Question: I would like to do the following in swift code:
I have to call my api in order to update several items. So I call the api for each item asynchronously. Each api call executes a callback function when it's done. These callbacks decrease a counter, so that when the counter reaches 0 I know that all my api calls are completed. When the counter reaches 0 I would like to call a final callback function (once, when all calls are complete), in order to update my UI and so forth. This final callback is passes to my service in the beginning and stored in a class property for later execution.
Executable Playground source:
'''
// Playground - noun: a place where people can play
class MyService
{
let api = MyApi()
var storedFinalCallback: () -> Void = { arg in }
var queue: Int = 0
func update(items: [String], finalCallback: () -> Void )
{
// Count the necessary API calls
queue = items.count
// Store callback for later execution
storedFinalCallback = finalCallback
for item in items {
// Call api per item and pass queueCounter as async callback
api.updateCall(item, callback: self.callback())
}
}
func callback()
{
queue--
// Execute final callback when queue is empty
if queue == 0 {
println("Executing final callback")
storedFinalCallback()
}
}
}
class MyApi
{
func updateCall(item: String, callback: ())
{
println("Updating \(item)")
}
}
let myItems: [String] = ["Item1", "Item2", "Item3"]
let myInstance: MyService = MyService()
myInstance.update(myItems, finalCallback: {() -> Void in
println("Done")
})
'''
The problem is that with this code the final callback is called in the wrong order.
Apparently the callback function is already executed and not properly passed. However, this was the only way I was able to do it, without compiler errors.
Any help would be really appreciated - I have been stuck on this for two days now.
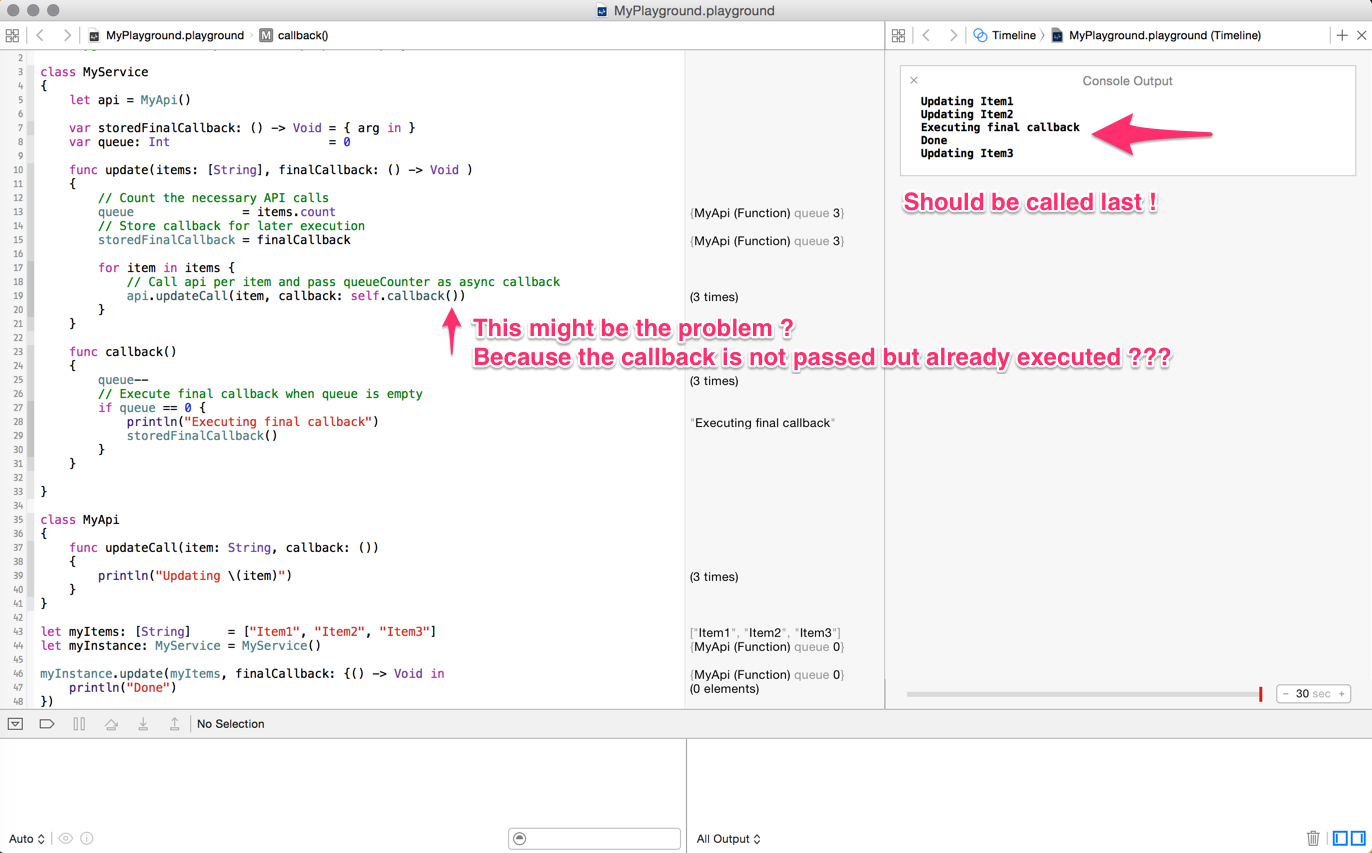
Answer: I finally found the working code:
'''
// Playground - noun: a place where people can play
class MyService
{
let api = MyApi()
var storedFinalCallback: () -> Void = { arg in }
var queue: Int = 0
func update(items: [String], finalCallback: () -> Void )
{
// Count the necessary API calls
queue = items.count
// Store callback for later execution
storedFinalCallback = finalCallback
for item in items {
// Call api per item and pass queueCounter as async callback
api.updateCall(item, callback: self.callback)
}
}
func callback()
{
queue--
// Execute final callback when queue is empty
if queue == 0 {
println("Executing final callback")
storedFinalCallback()
}
}
}
class MyApi
{
func updateCall(item: String, callback: () -> Void)
{
println("Updating \(item)")
callback()
}
}
let myItems: [String] = ["Item1", "Item2", "Item3"]
let myInstance: MyService = MyService()
myInstance.update(myItems, finalCallback: {() -> Void in
println("Done")
})
'''